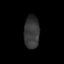
Tissue: skin
Cell type: Epithelial cells
Senescence score: 0.1995
Nuclear area (px): 494
Mean DAPI intensity: 54.488